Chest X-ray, PA view. Patient: 43 years old, sex M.
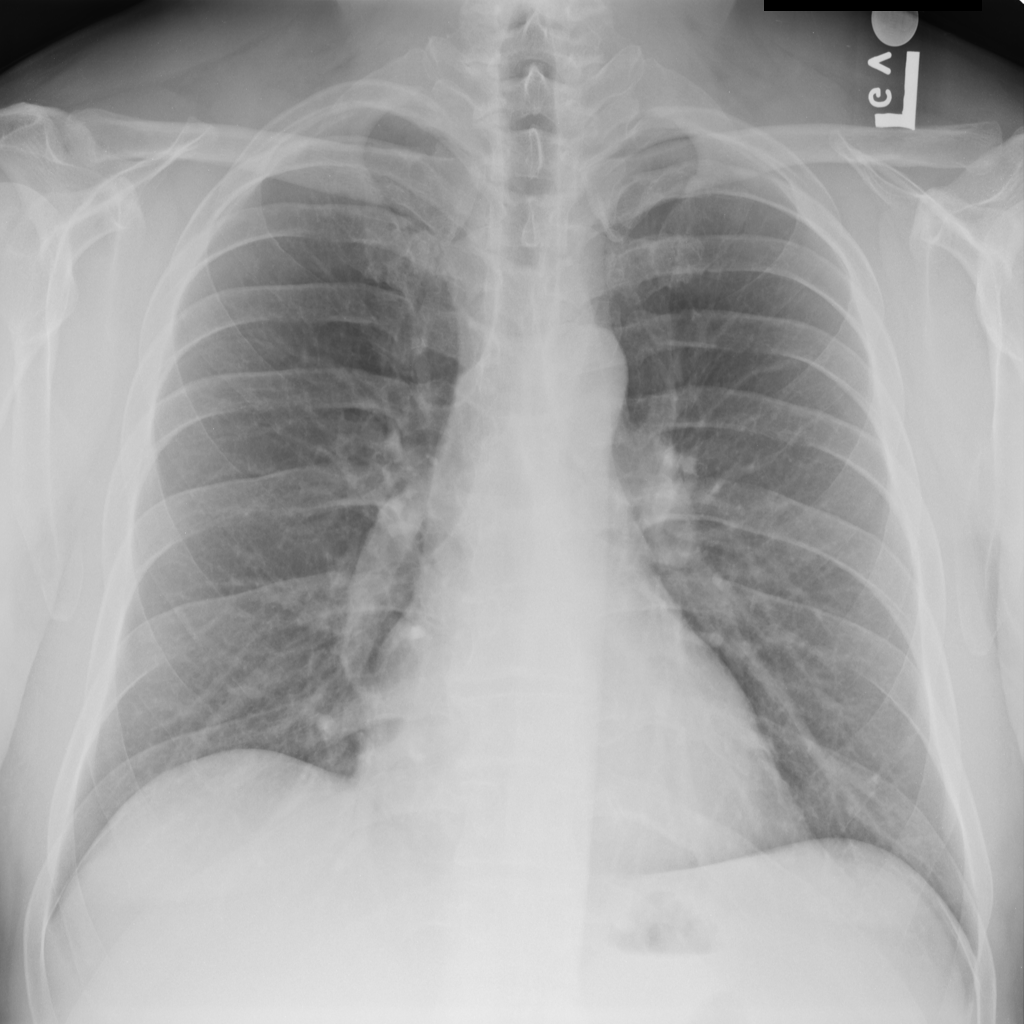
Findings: No Finding